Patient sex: M
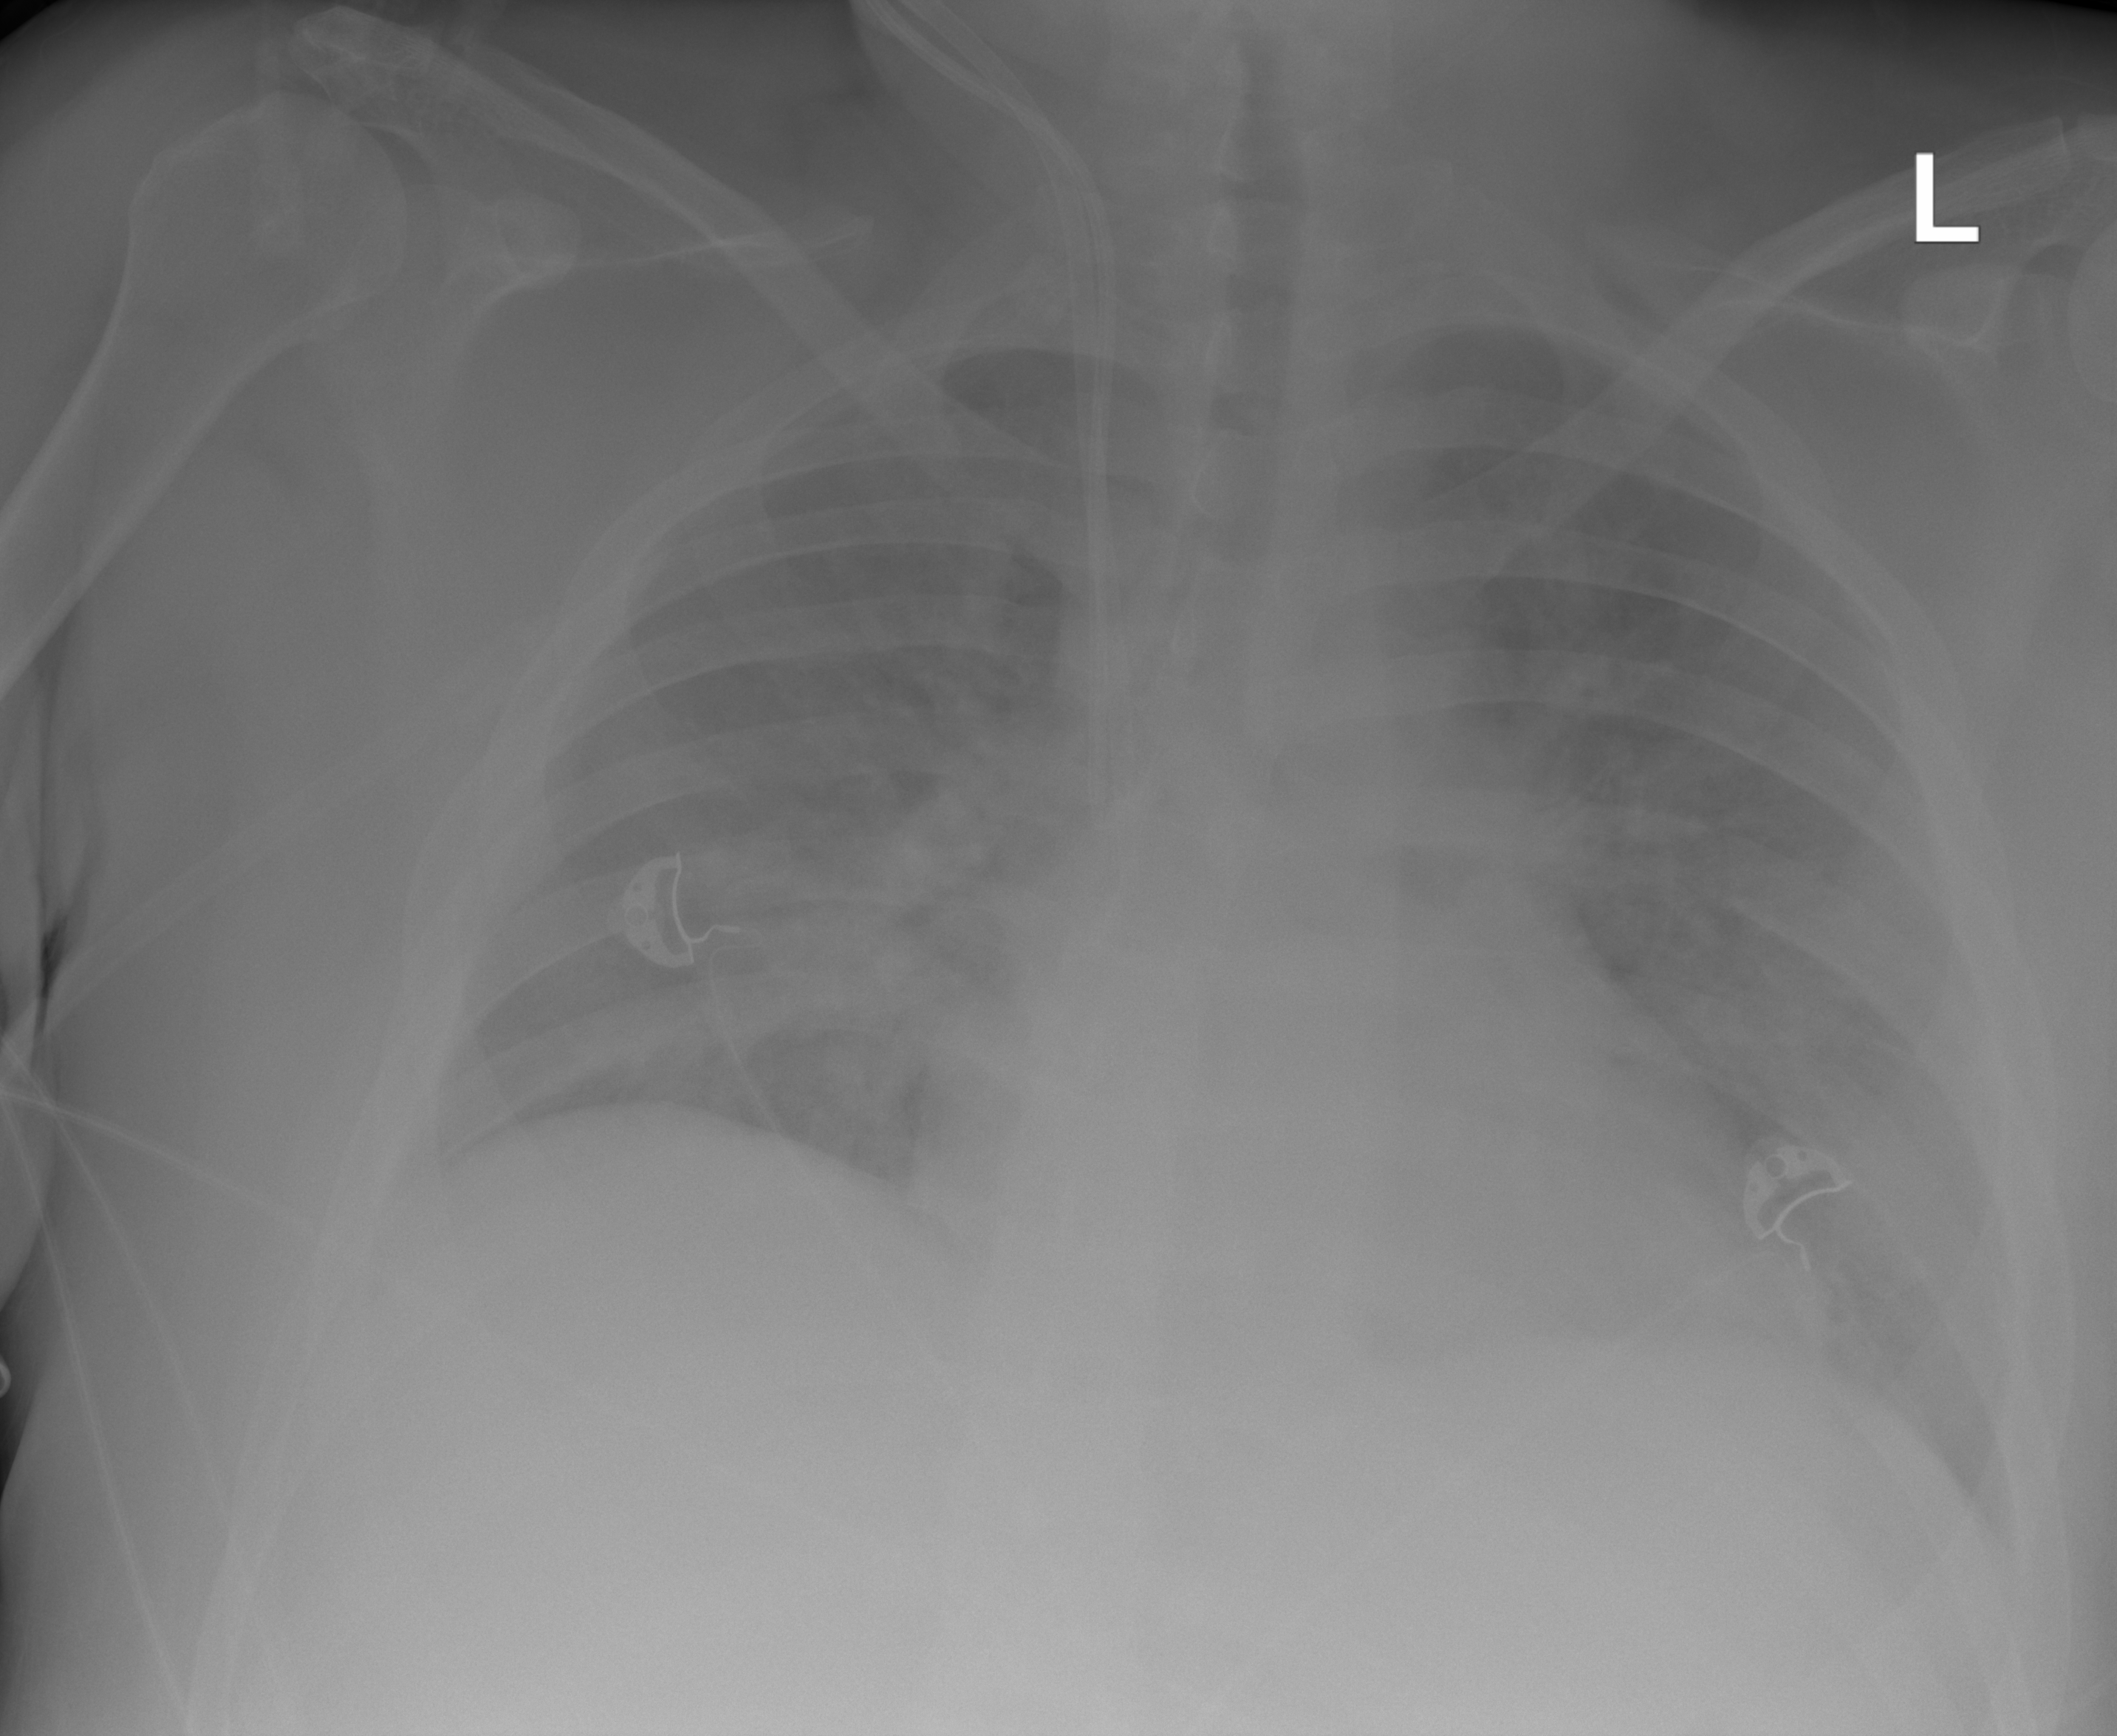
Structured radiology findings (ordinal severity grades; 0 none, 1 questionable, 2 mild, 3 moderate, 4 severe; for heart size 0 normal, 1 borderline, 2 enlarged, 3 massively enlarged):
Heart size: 2
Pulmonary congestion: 2
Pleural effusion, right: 0
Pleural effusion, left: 0
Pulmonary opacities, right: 2
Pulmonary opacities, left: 0
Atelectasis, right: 0
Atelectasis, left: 0